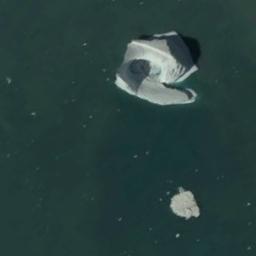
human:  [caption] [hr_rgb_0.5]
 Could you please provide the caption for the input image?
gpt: There is a big ice and many small ice on the deep green sea .

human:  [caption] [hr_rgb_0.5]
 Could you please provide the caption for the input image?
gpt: Two large and one small pieces of ice and many tiny ice particles scattered on the blue sea .

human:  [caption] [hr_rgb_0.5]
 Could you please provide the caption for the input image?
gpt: The sea ice above is larger than the sea ice below .

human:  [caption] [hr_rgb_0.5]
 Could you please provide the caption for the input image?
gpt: A large piece of sea ice and a small piece of sea ice float in the dark green sea and the large one is an ice hummock .

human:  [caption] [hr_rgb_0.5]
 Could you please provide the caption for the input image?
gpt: There are two blocks of sea ice .